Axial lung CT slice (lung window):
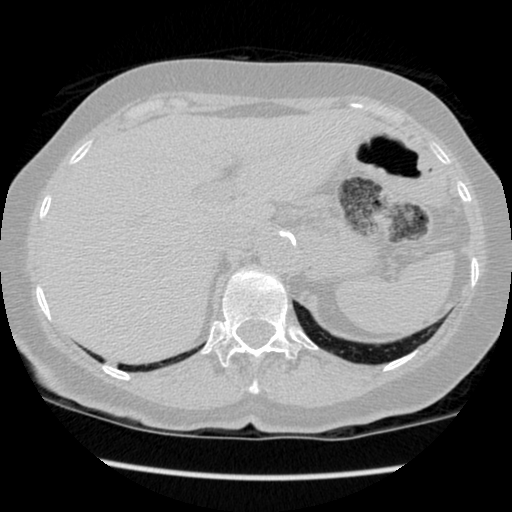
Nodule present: no